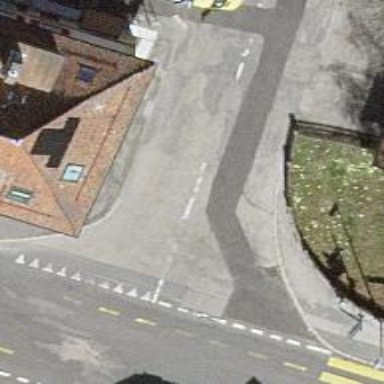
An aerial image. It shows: Road with "give way" sign.